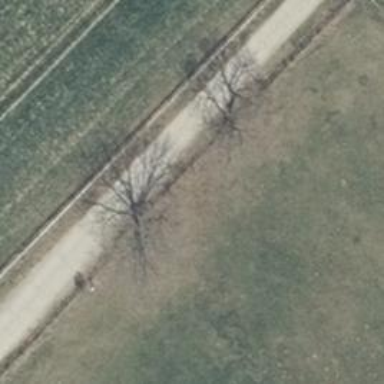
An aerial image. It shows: Deciduous broadleaved tree.